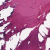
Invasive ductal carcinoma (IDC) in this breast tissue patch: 0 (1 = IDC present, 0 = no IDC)